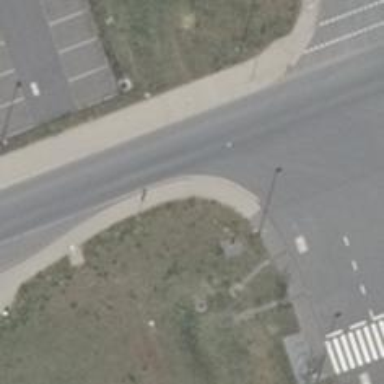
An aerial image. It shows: Uncontrolled crossing on footway.